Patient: sex M, age 58
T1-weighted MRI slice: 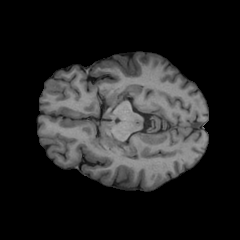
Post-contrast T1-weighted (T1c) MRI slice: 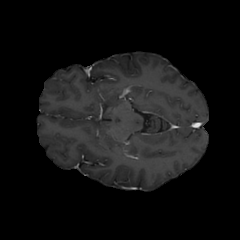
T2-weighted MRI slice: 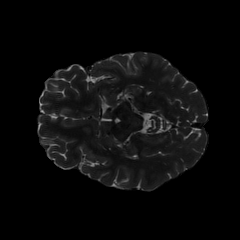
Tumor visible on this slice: no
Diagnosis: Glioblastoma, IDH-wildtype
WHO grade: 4